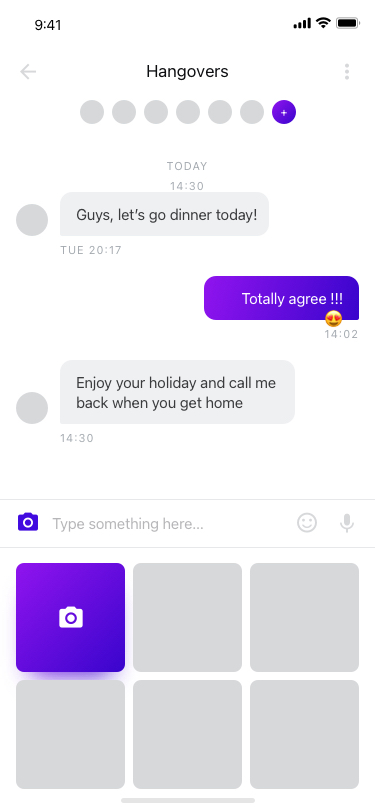
Text in this UI design:
Guys, let’s go dinner today!
TUE 20:17
Enjoy your holiday and call me back when you get home
14:30
14:02
Totally agree !!! 😍
TODAY 14:30
Type something here…
+4
Hangovers